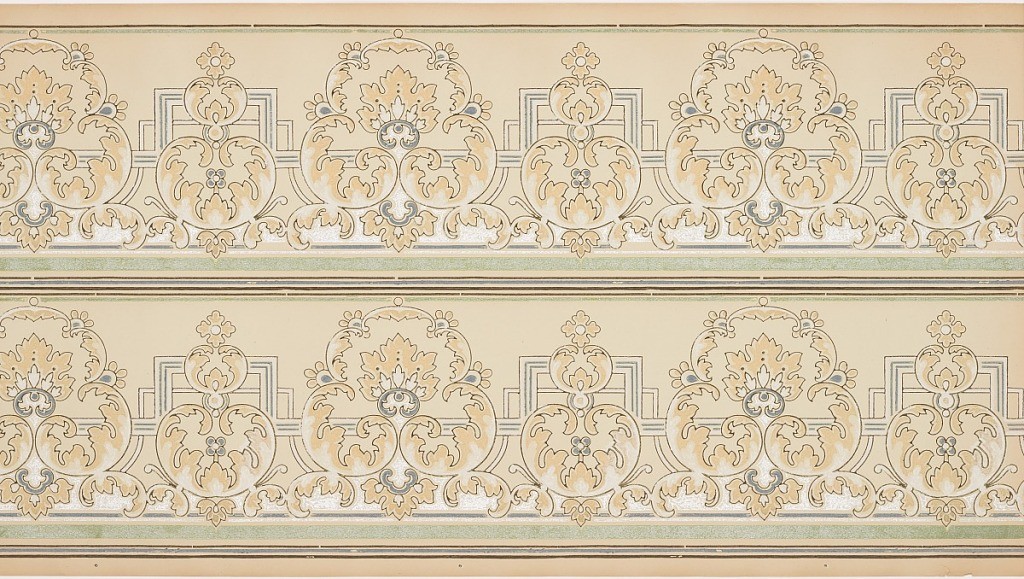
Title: Frieze
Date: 1905–1915
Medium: Machine-printed paper, liquid mica
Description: Circular tri-lobed motifs containing anthemion with c-scrolls alternating with circular motifs over lined square borders. Printed in beige, tan, and white on beige ground.